Question: I am using the toolStripMenu in my C#.net windows application.
I have added one ToolStripSplitButton in toolStripMenu,
this button is having its click event implemented and having 2 items
fist is "Save" second is "Delete" and Click event implemented for both items.
when I run the application and click on toolStripMenu button drop-down icon (triangular icon to get its child item) the ToolStripSplitButton  I suppose it should be fire only when i click on toolstrip button not on its drop down icon.
Please suggest me how can I handle it.
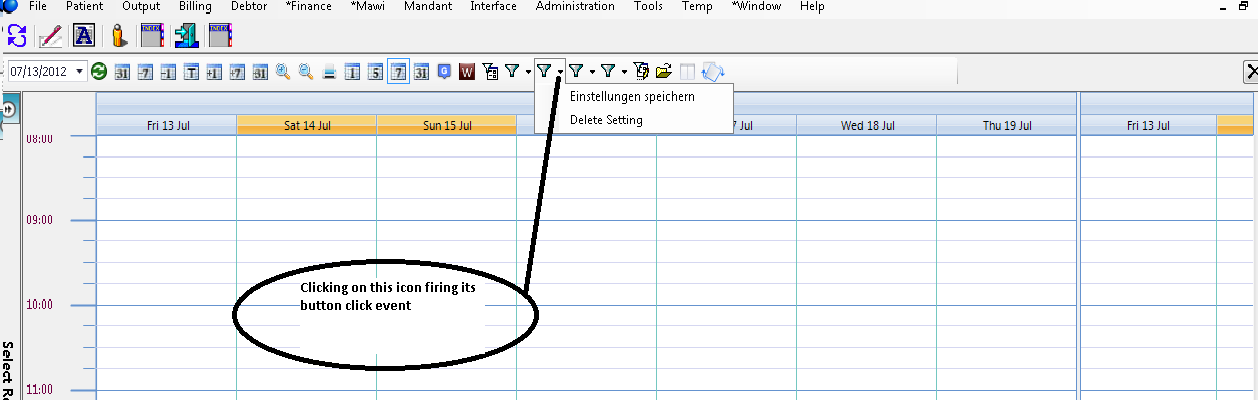
Answer: Try this:
'''
var button = new ToolStripSplitButton("Save", "path to Save image");
button.ButtonClick += clickEventHandler;
'''
The ToolStripSplitButton has two click handlers. One is called "Click" and the other is called "ButtonClick". The 'clickEventHandler' in this constructor 'new ToolStripSplitButton("Save", "path to Save image", clickEventHandler)' is the "Click" handler and fires no matter where on the control you click. The "ButtonClick" handler only fires when you click the button itself, not the drop down icon.